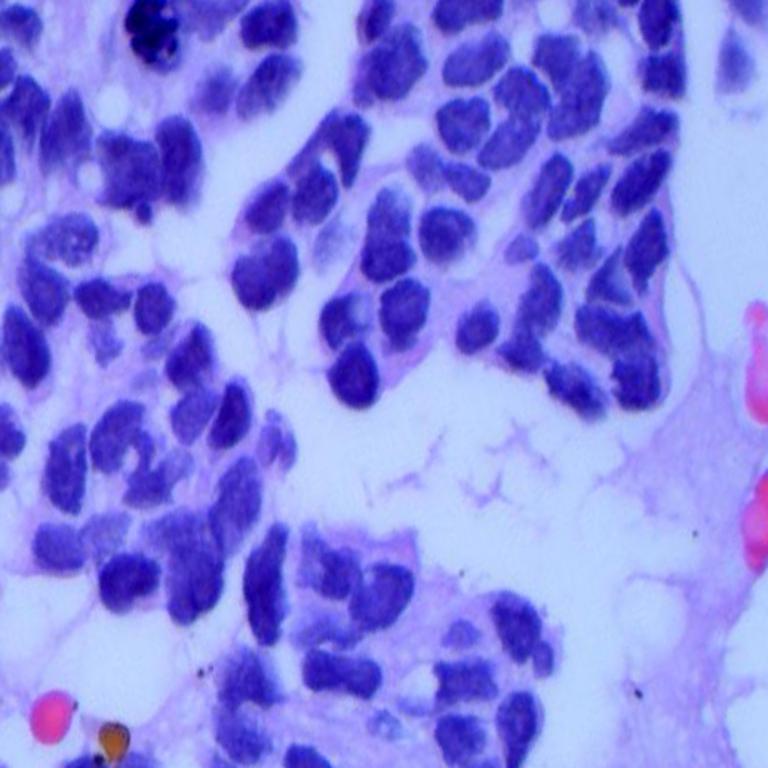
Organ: lung
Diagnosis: adenocarcinomas